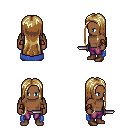
a pixel art fantasy rpg character, male body template, human, dark skin, blue cape, magenta pants, blonde extra-long hairstyle, leather bracers, brown shoes, dagger, four views (front, back, left, right), 2x2 character sprite sheet, small pixel art, hard edges, no anti-aliasing